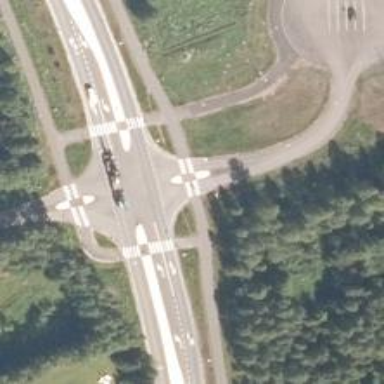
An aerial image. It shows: Cycleway.